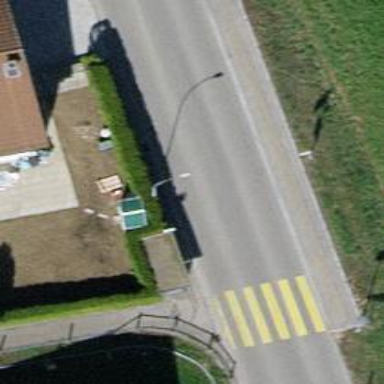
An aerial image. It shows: Public transport stop position.